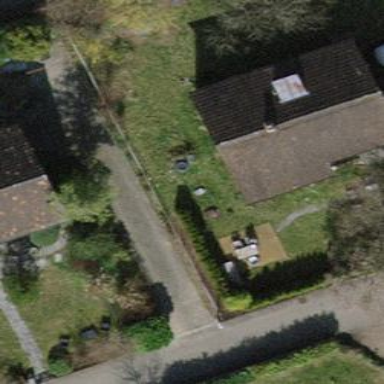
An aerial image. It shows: Yellow house with gabled grey roof.